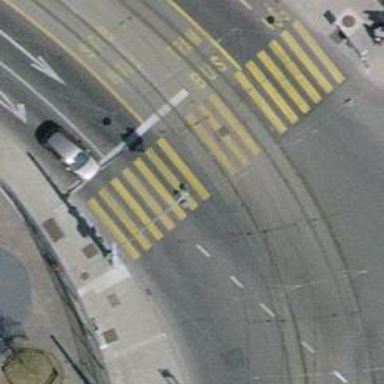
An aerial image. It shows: Crossing with traffic signals.